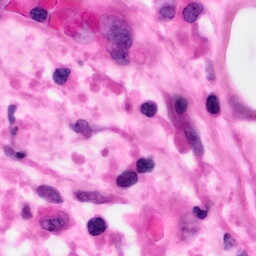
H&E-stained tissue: Pancreatic